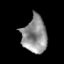
Tissue: prostate
Cell type: Epithelial cells
Senescence score: 0.3218
Nuclear area (px): 874
Mean DAPI intensity: 144.308